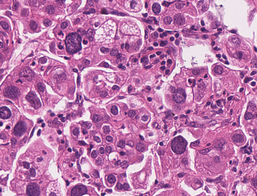
Tumor epithelial tissue: yes
Tumor-associated stroma tissue: yes
Normal tissue: no